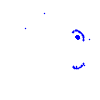
Particle: pion